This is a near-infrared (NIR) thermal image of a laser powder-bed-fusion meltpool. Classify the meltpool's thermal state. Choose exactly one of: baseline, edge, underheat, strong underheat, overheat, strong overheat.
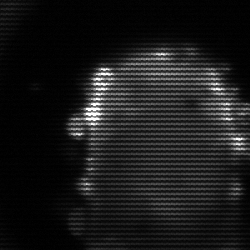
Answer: baseline